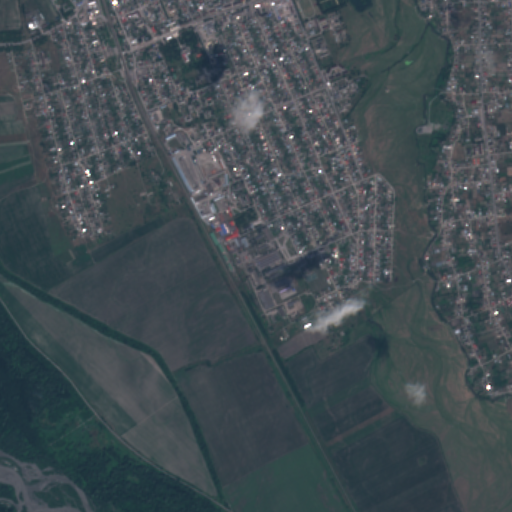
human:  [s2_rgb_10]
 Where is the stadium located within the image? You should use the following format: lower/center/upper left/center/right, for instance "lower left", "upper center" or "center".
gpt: The stadium is located in the upper center of the image.
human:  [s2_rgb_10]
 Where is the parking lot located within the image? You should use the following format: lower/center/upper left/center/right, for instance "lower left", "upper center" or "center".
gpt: There is no parking lot in the image.